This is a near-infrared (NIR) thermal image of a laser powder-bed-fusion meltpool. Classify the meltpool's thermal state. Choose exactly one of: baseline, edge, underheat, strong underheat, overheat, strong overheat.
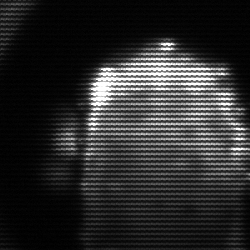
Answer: baseline